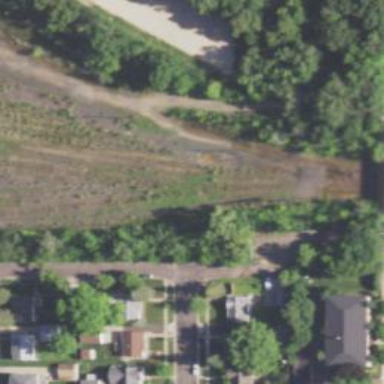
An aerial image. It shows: Disused railway yard.